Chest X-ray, PA view. Patient: 42 years old, sex F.
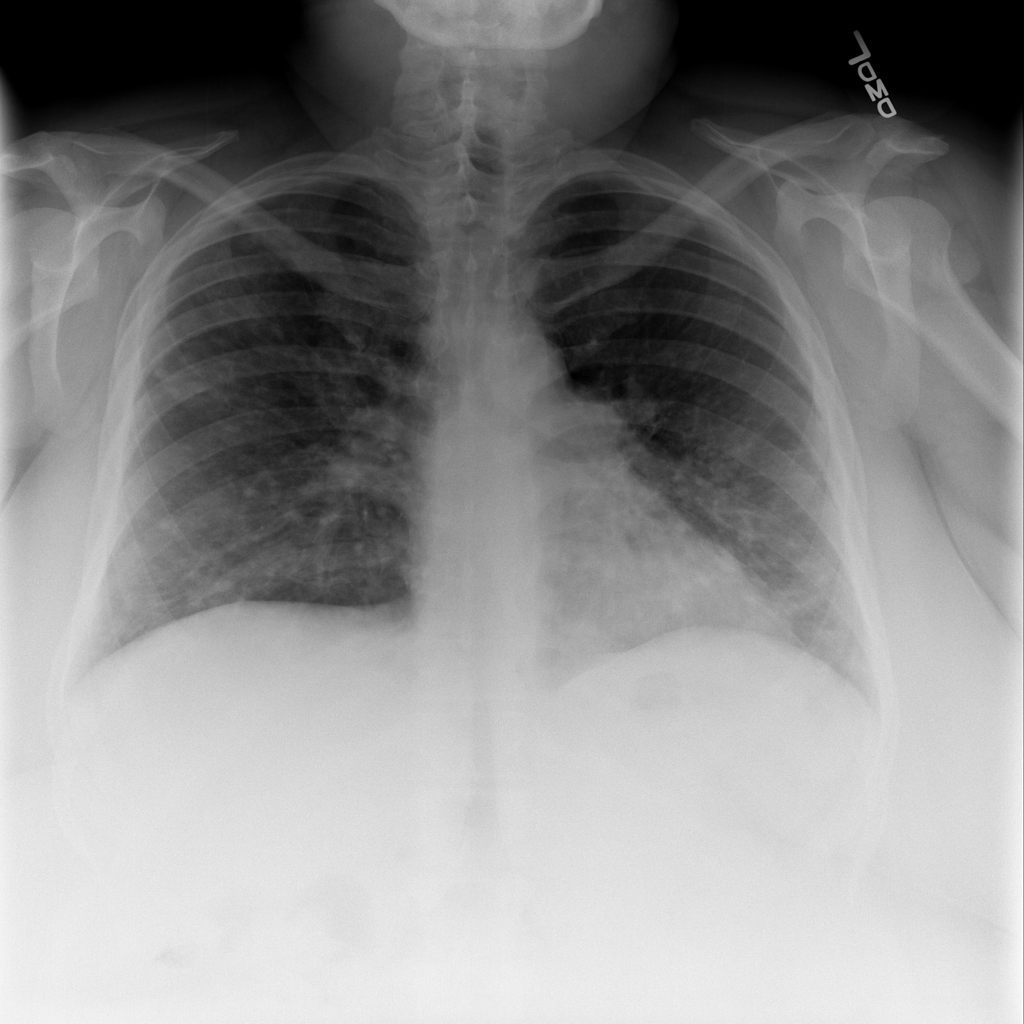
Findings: Nodule